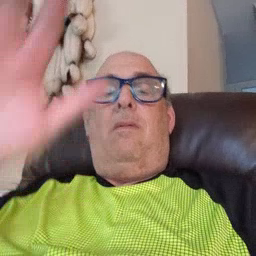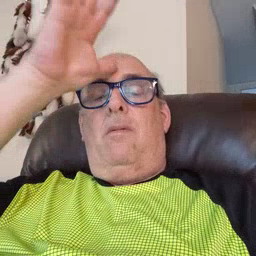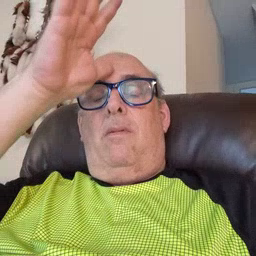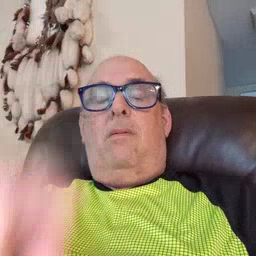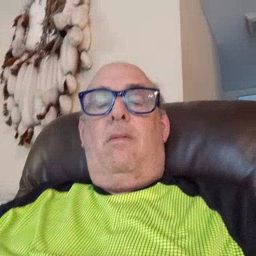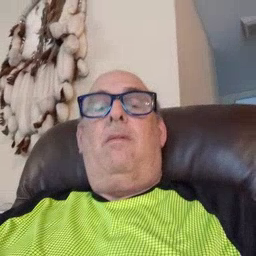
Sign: dad